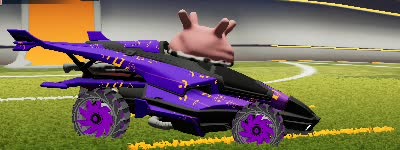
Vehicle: aftershock